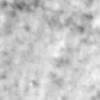
Label: no_change